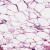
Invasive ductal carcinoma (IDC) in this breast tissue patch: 0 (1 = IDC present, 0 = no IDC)